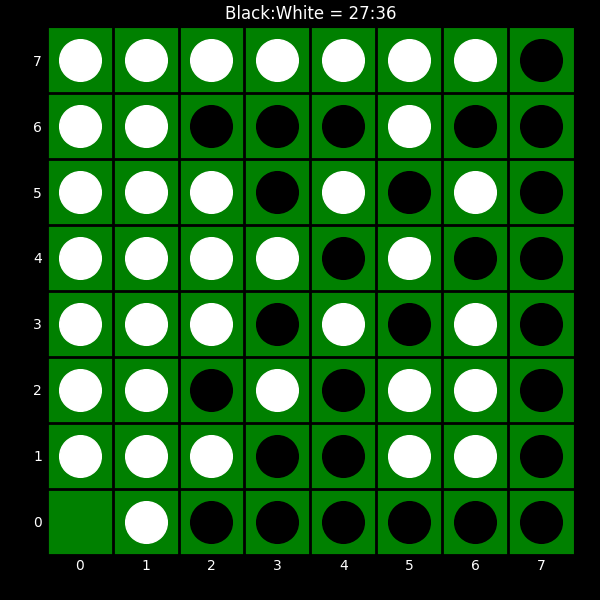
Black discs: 27
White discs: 36